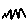
Label: zigzag